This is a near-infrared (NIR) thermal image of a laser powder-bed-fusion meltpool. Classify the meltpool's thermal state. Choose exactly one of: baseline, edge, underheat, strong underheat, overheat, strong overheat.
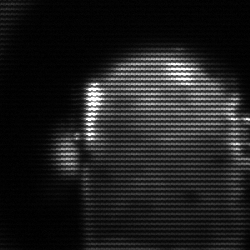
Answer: baseline